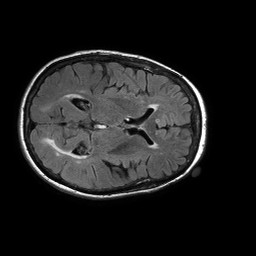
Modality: FLAIR
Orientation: axial
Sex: female
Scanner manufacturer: philips
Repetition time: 11 s
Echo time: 0.125 s